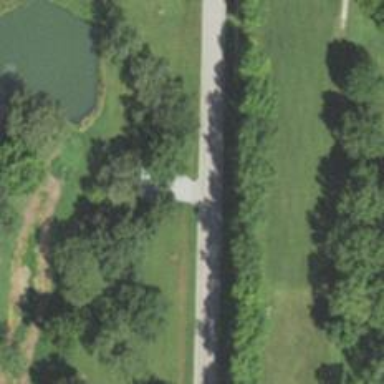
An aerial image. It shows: Driveway.